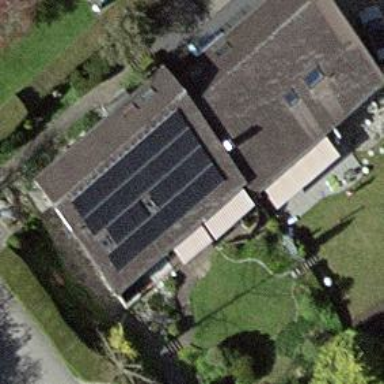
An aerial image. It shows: Solar photovoltaic panel generator.